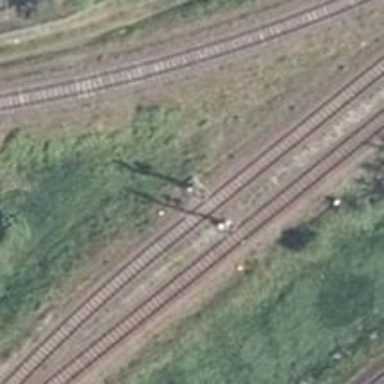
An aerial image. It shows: Railway signal.